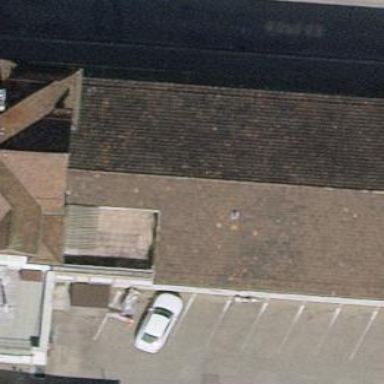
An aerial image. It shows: Commercial building.